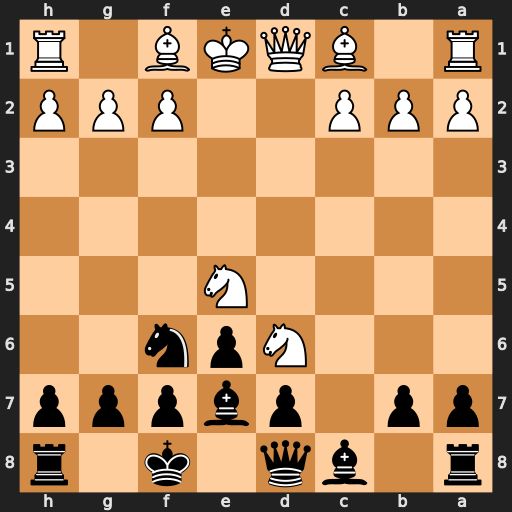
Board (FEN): r1bq1k1r/pp1pbppp/3Npn2/4N3/8/8/PPP2PPP/R1BQKB1R
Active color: b
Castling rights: KQ
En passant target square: -
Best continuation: Qa5+ c3 Qxe5+